【题型】证明题　【知识点】解析几何　【难度】medium
已知椭圆 \(\Gamma:\dfrac{x^2}{16}+\dfrac{y^2}{4}=1\), 点 \(O\) 为坐标原点, 点 \(M\) 为椭圆 \(\Gamma\) 上一点.

\noindent (1)求椭圆 \(\Gamma\) 的离心率;

\noindent (2)已知点 \(F_2\) 为椭圆 \(\Gamma\) 的右焦点, 直线 \(l_0:x=\dfrac{8\sqrt{3}}{3}\), 证明: 点 \(M\) 到点 \(F_2\) 的距离与到直线 \(l_0\) 的距离之比为定值;

\noindent (3)过线段 \(OM\) 中点 \(N\) 的直线 \(l\) 交椭圆 \(\Gamma\) 于 \(P\)、\(Q\) 两点, 求 \(S_{\triangle PMQ}\) 的最大值.
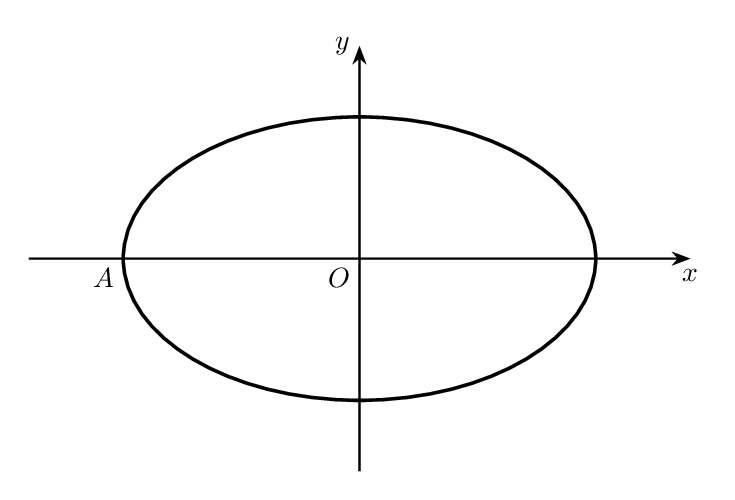
【解答】
\vspace{1em}
\noindent \textbf{(详解)} (1) \(\Gamma:\dfrac{x^2}{16}+\dfrac{y^2}{4}=1\) 中, \(a=4,b=2,c=\sqrt{a^2-b^2}=2\sqrt{3}\), 故离心率为 \(e=\dfrac{c}{a}=\dfrac{2\sqrt{3}}{4}=\dfrac{\sqrt{3}}{2}\).

\vspace{1em}
\noindent (2) 设 \(M(x_0,y_0)\), 则 \(\dfrac{x_0^2}{16}+\dfrac{y_0^2}{4}=1\), 则 \(y_0^2=4\left(1-\dfrac{x_0^2}{16}\right)\), \(F_2(2\sqrt{3},0)\).

\noindent 故
\(
\begin{aligned}
|MF_2|&=\sqrt{(x_0-2\sqrt{3})^2+y_0^2}=\sqrt{(x_0-2\sqrt{3})^2+4\left(1-\dfrac{x_0^2}{16}\right)} \\
&=\sqrt{\dfrac{3}{4}x_0^2-4\sqrt{3}x_0+16}=\sqrt{\left(\dfrac{\sqrt{3}}{2}x_0-4\right)^2}=\left|\dfrac{\sqrt{3}}{2}x_0-4\right|.
\end{aligned}
\)

\noindent \(M(x_0,y_0)\) 到直线 \(l_0:x=\dfrac{8\sqrt{3}}{3}\) 的距离 \(d=\left|x_0-\dfrac{8\sqrt{3}}{3}\right|\).

\noindent 所以
\(
\dfrac{|MF_2|}{d}=\dfrac{\left|\dfrac{\sqrt{3}}{2}x_0-4\right|}{\left|x_0-\dfrac{8\sqrt{3}}{3}\right|}=\dfrac{\sqrt{3}}{2}\cdot\dfrac{\left|x_0-\dfrac{8\sqrt{3}}{3}\right|}{\left|x_0-\dfrac{8\sqrt{3}}{3}\right|}=\dfrac{\sqrt{3}}{2}
\)
为定值.

\vspace{1em}
\noindent (3) 设 \(M(4\cos\theta,2\sin\theta)\), 则 \(N(2\cos\theta,\sin\theta)\).

\noindent 由于 \(N\) 是线段 \(OM\) 的中点, 故 \(M\) 到直线 \(PQ\) 的距离与 \(O\) 到直线 \(PQ\) 的距离 \(d\) 相等.

\noindent 故 \(S_{\triangle PMQ}=S_{\triangle POQ}=\dfrac{1}{2}|PQ|d\).

\noindent 设直线 \(PQ:y=kx+m\),

\noindent 联立其与椭圆的方程可得 \((4k^2+1)x^2+8kmx+4m^2-16=0\).

\noindent 设 \(P(x_1,y_1),Q(x_2,y_2)\), 则 \(x_1+x_2=\dfrac{-8km}{4k^2+1},x_1x_2=\dfrac{4m^2-16}{4k^2+1}\).

\noindent 故
\(
|PQ|=\sqrt{1+k^2}\sqrt{(x_1+x_2)^2-4x_1x_2}=\sqrt{1+k^2}\sqrt{\left(\dfrac{-8km}{4k^2+1}\right)^2-4\cdot\dfrac{4m^2-16}{4k^2+1}}=4\sqrt{1+k^2}\cdot\dfrac{\sqrt{4(4k^2+1)-m^2}}{4k^2+1}.
\)

\noindent \(d=\dfrac{|m|}{\sqrt{1+k^2}}\),

故
\(
\begin{aligned}
S_{\triangle PMQ}&=S_{\triangle POQ}=\dfrac{1}{2}|PQ|d \\
&=\dfrac{1}{2}\times4\sqrt{1+k^2}\cdot\dfrac{\sqrt{4(4k^2+1)-m^2}}{4k^2+1}\cdot\dfrac{|m|}{\sqrt{1+k^2}} \\
&=2\cdot\dfrac{|m|\sqrt{4(4k^2+1)-m^2}}{4k^2+1}.
\end{aligned}
\)

\noindent
\(
S_{\triangle PMQ}=2\sqrt{\dfrac{4m^2(4k^2+1)-m^4}{(4k^2+1)^2}}=2\sqrt{-\dfrac{m^4}{(4k^2+1)^2}+4\cdot\dfrac{m^2}{4k^2+1}}.
\)

\noindent 令 \(\dfrac{m^2}{4k^2+1}=t\), 由于 \(N(2\cos\theta,\sin\theta)\) 在直线 \(PQ\) 上, 所以 \(\sin\theta=2k\cos\theta+m\).

\noindent 由于 \(m^2=(4k^2+1)t\), 故 \((\sin\theta-2k\cos\theta)^2=(4k^2+1)t\),

\noindent 化简可得 \(4(\cos^2\theta-t)k^2-4\sin\theta\cos\theta k+\sin^2\theta-t=0\),

\noindent 由于该关于 \(k\) 的方程在 R 上有解, 故
\(
\Delta=(-4\sin\theta\cos\theta)^2-4\times4(\cos^2\theta-t)(\sin^2\theta-t)=16(t-t^2)\geq0,
\)
解得 \(0\leq t\leq1\),

\noindent 则 \(S_{\triangle PMQ}=2\sqrt{-t^2+4t}\), 故当 \(t=1\) 时, 此时 \(S_{\triangle PMQ}\) 取到最大值 \(2\sqrt{3}\).
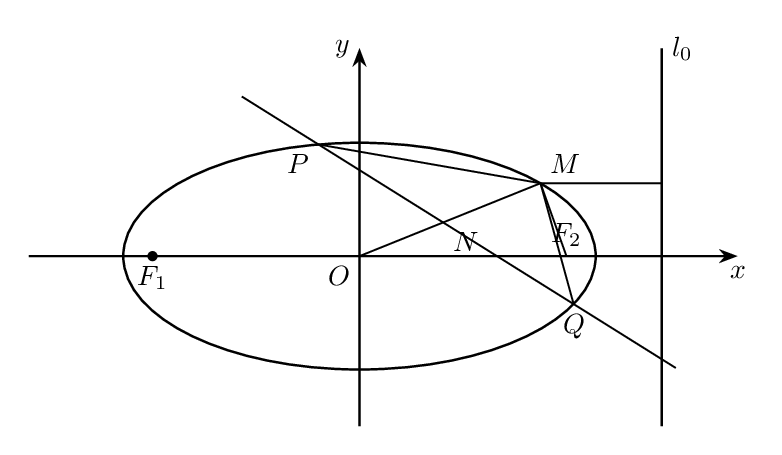